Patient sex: M
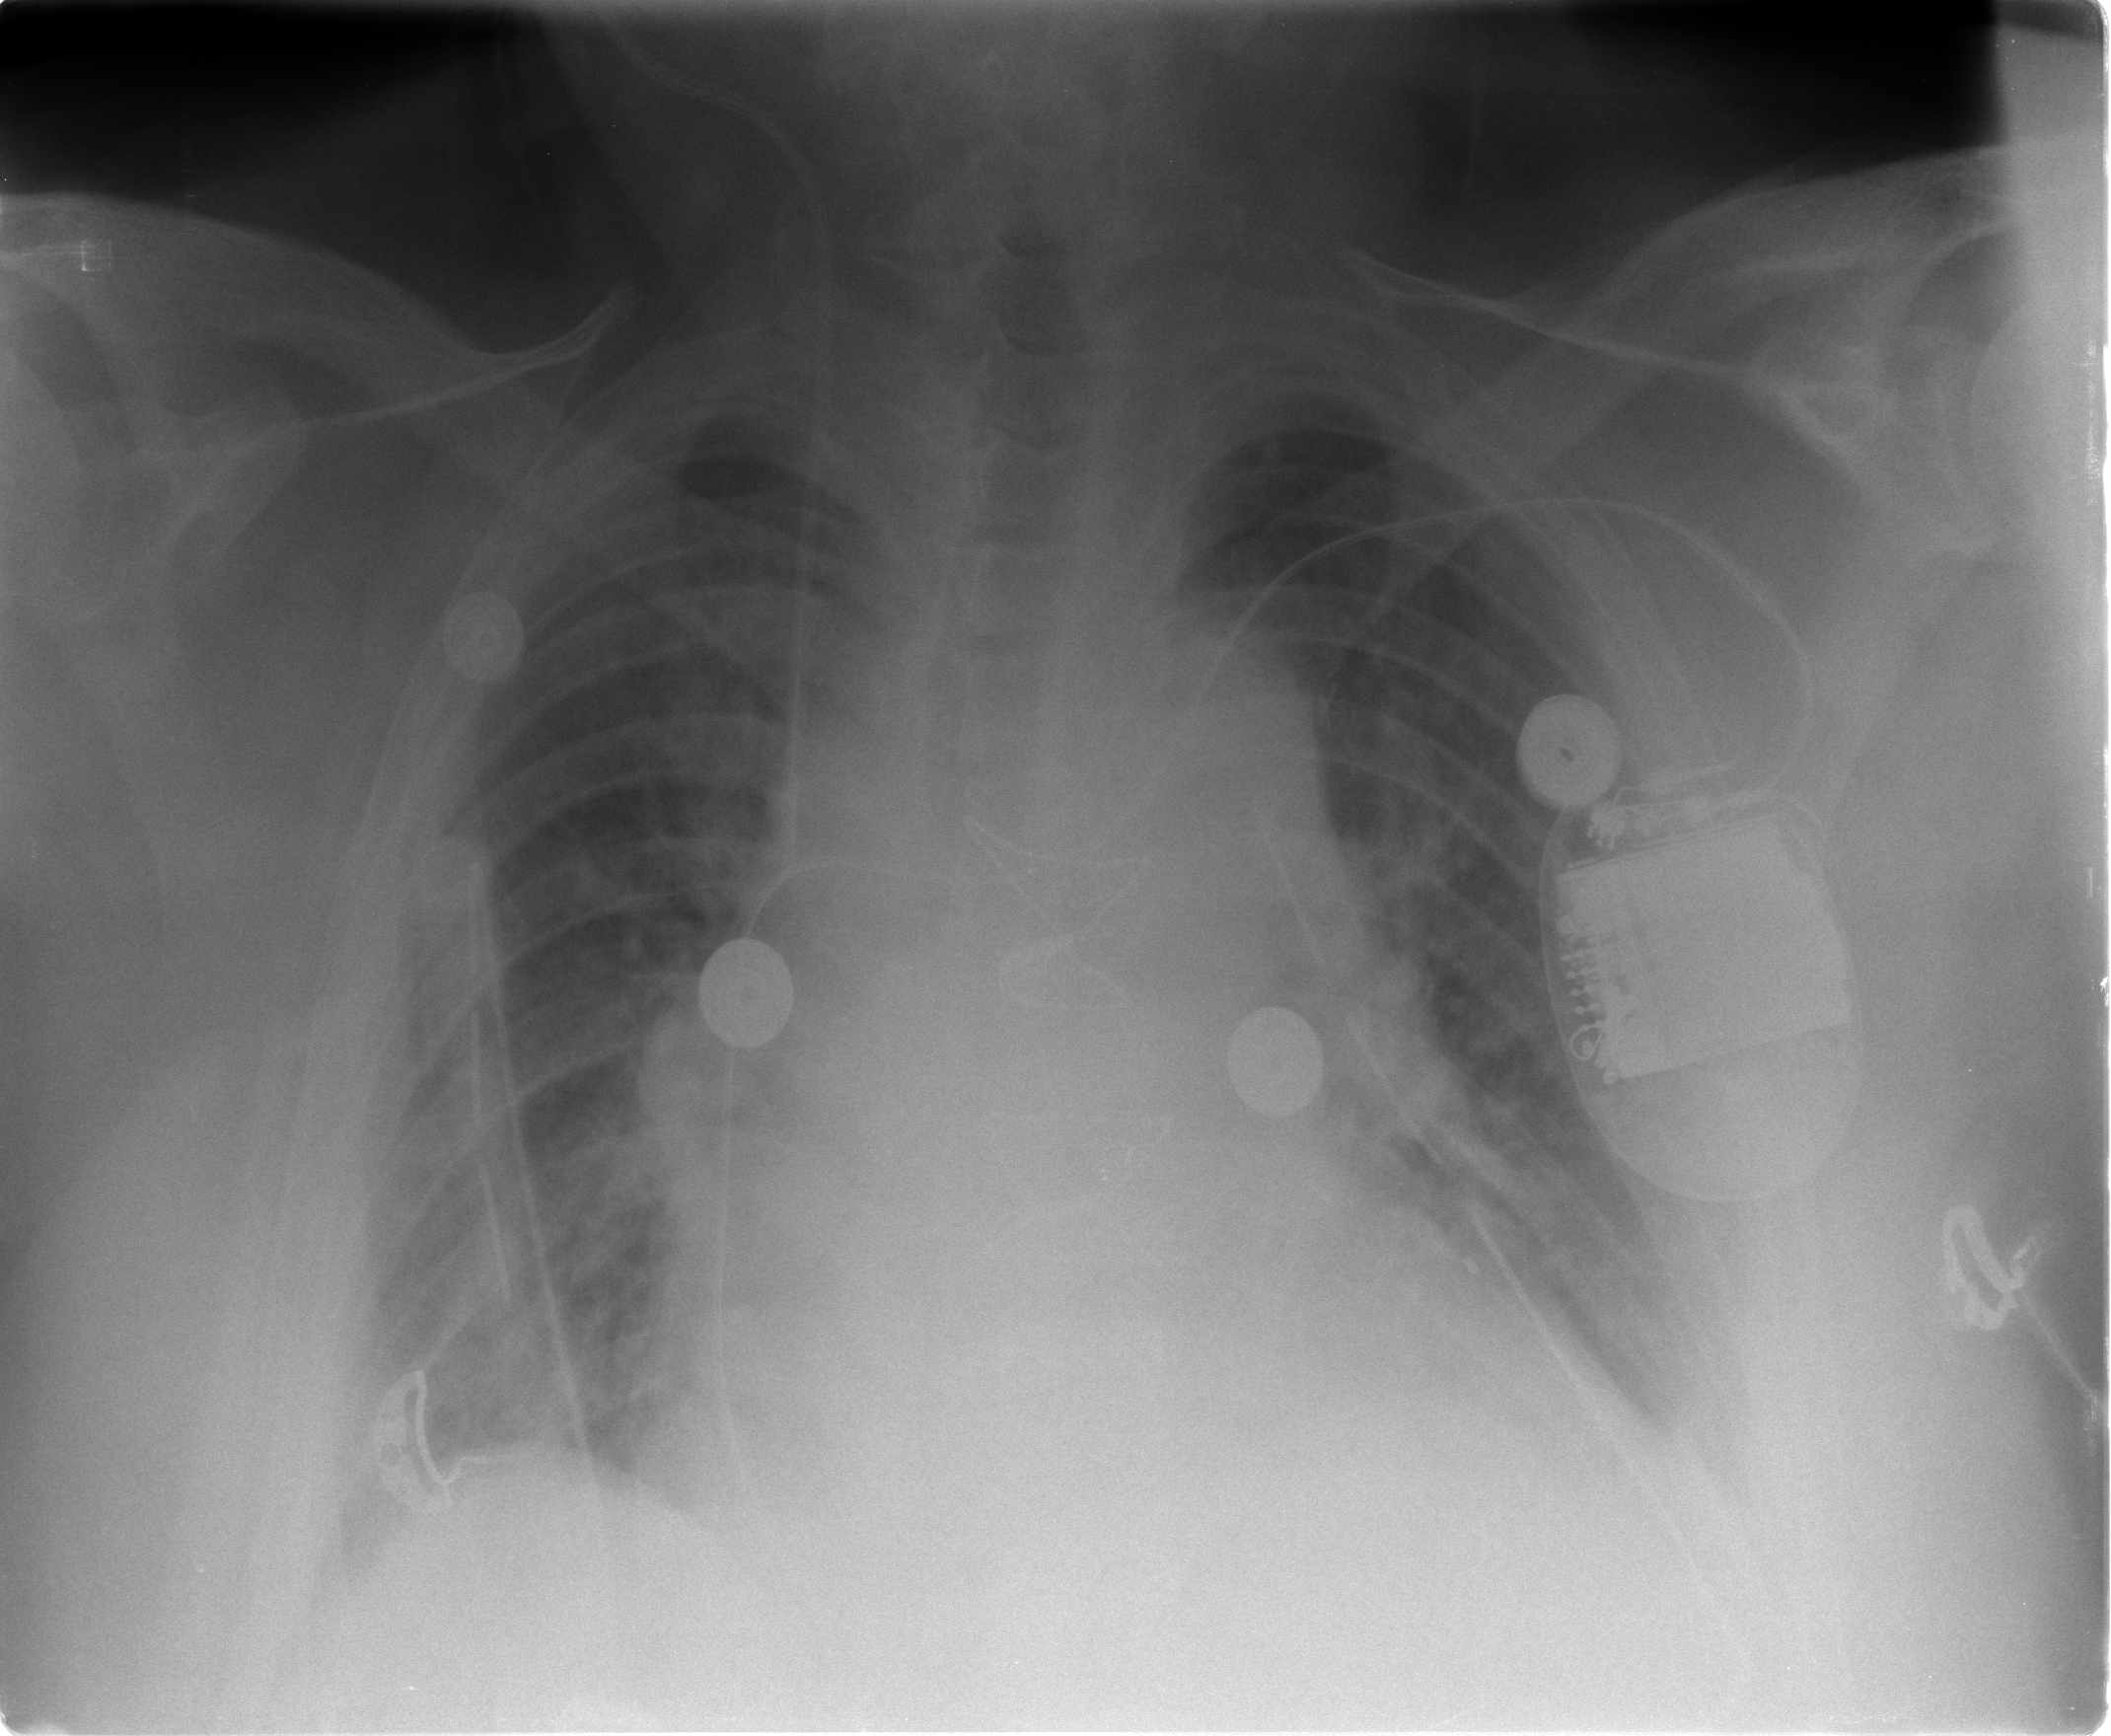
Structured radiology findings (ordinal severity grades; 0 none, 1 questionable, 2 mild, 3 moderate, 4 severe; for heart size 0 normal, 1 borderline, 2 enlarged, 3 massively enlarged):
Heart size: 2
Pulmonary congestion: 3
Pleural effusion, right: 2
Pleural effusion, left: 2
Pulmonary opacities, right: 2
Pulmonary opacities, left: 2
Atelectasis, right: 2
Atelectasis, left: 2